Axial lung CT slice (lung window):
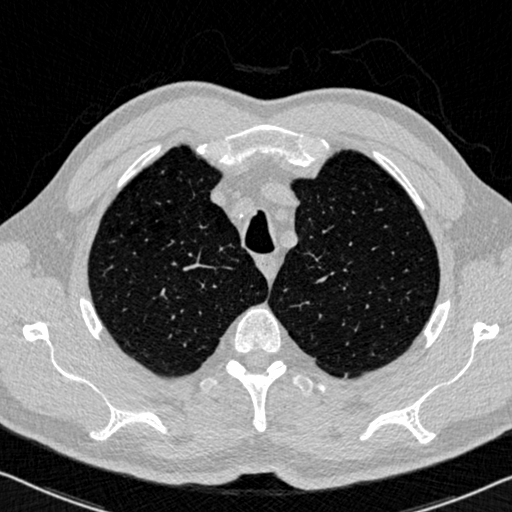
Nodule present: no